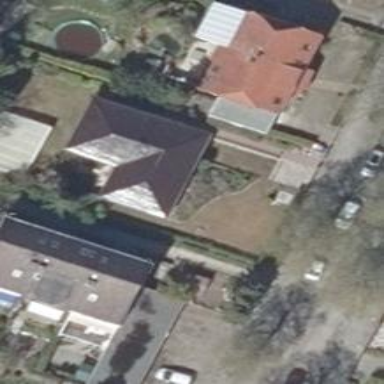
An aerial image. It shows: Detached building.